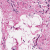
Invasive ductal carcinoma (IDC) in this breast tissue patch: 0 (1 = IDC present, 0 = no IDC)